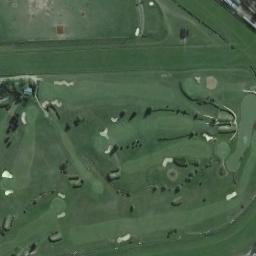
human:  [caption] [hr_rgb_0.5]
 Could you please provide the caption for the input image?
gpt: There are a few bunkers and a few paths on a large green lawn on the golf course with many trees and several buildings .

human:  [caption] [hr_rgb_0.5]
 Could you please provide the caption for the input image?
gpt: Many trees are near the golf course .

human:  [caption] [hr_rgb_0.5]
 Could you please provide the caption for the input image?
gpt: There are several rows of trees on this lawn .

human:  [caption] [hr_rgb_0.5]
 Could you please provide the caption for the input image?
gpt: The golf course has some putting greens, Fairways, Barrier trees and sandpits .

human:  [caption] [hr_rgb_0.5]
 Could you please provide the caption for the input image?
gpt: There are some bunkers on the golf course .